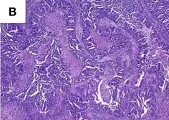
(B) Hematoxylin and eosin staining of the HGSOC.
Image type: pathology (h&e)